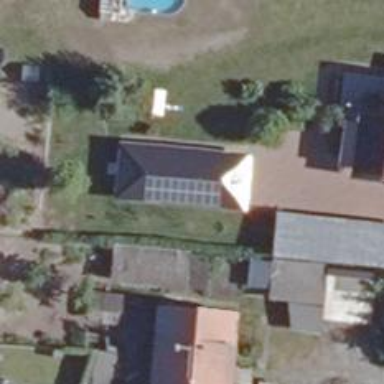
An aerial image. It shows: Solar photovoltaic panel generator producing electricity in small installation.